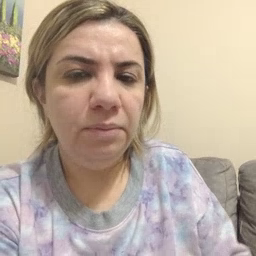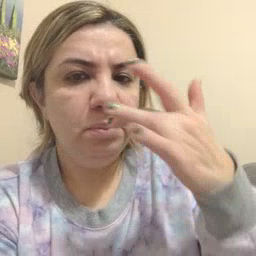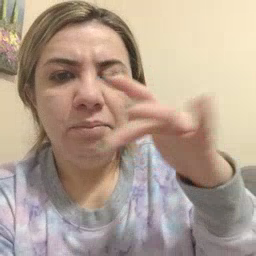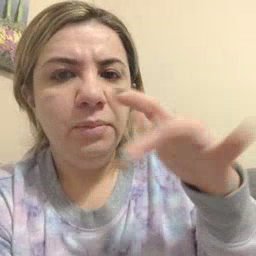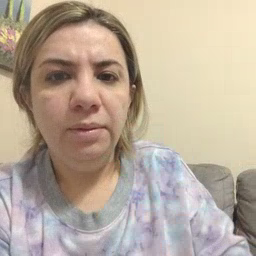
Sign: empty